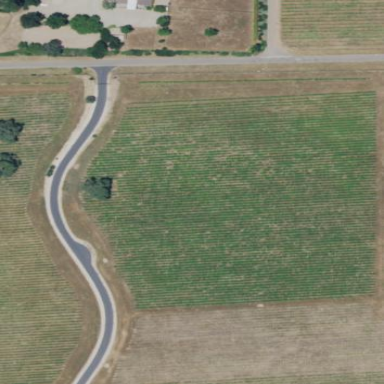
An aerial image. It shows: Vineyard with grape crops.